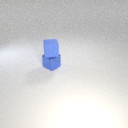
small blue metal cube below small blue rubber cube